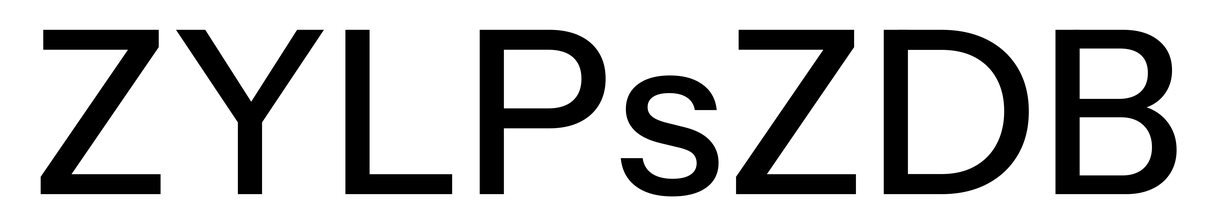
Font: InstrumentSans_Medium